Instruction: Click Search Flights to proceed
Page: home
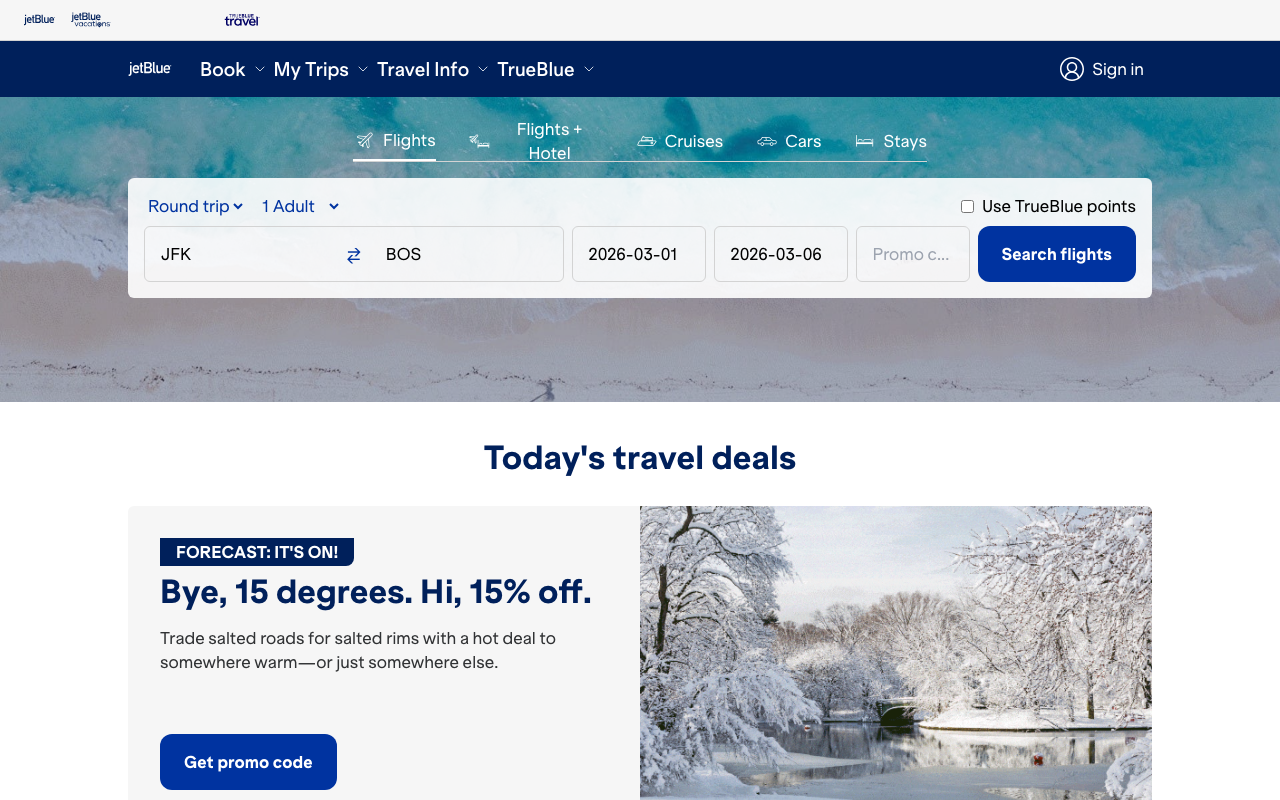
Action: click